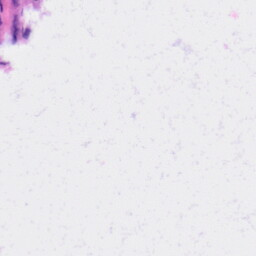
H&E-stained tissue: Liver